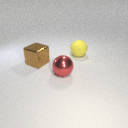
large red metal sphere to the right of large brown metal cube